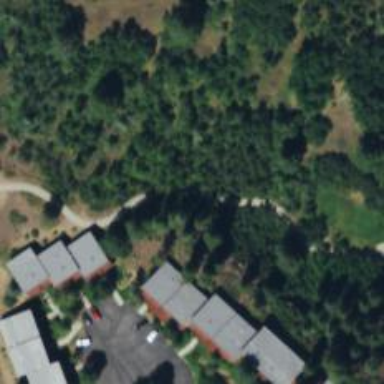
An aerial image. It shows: Path designated for golf carts.